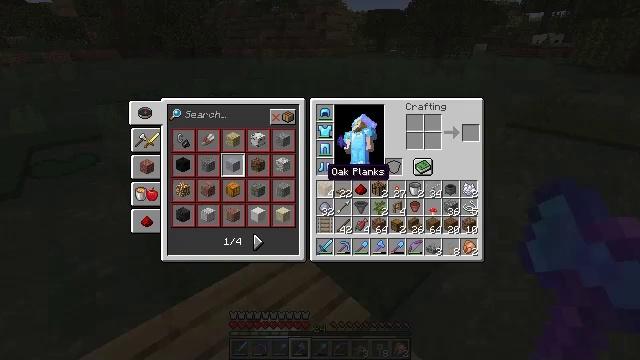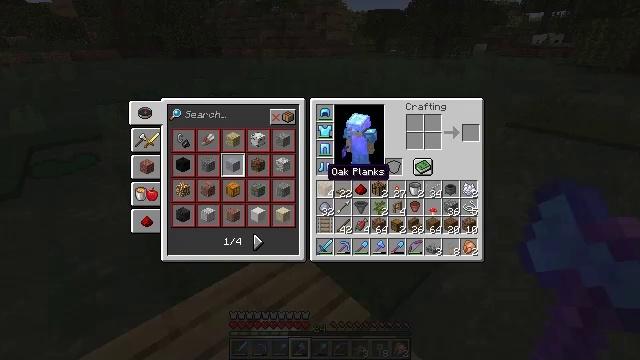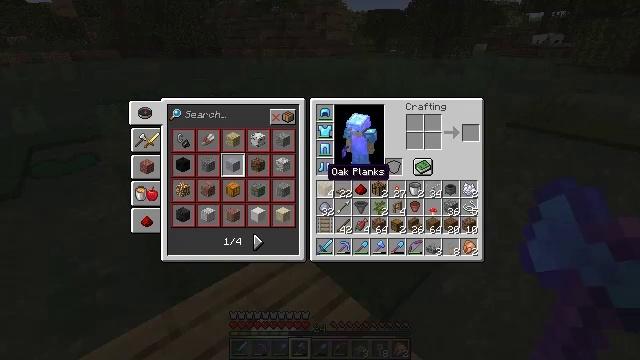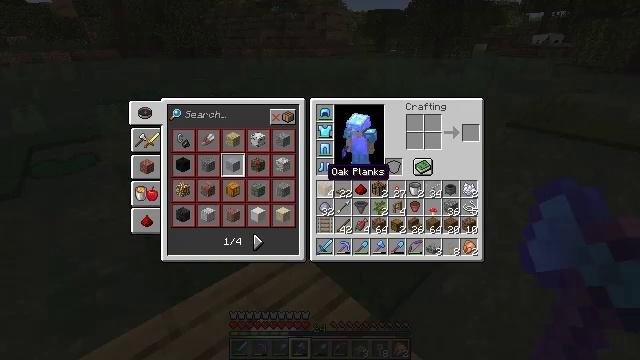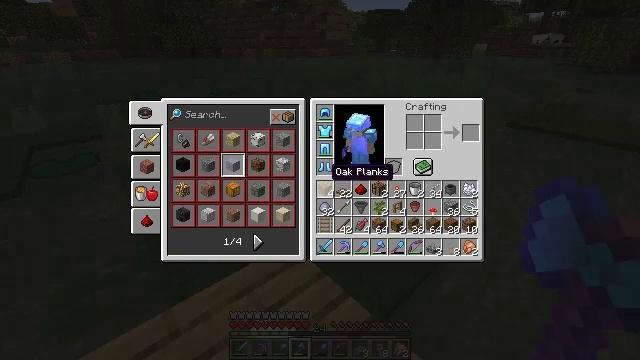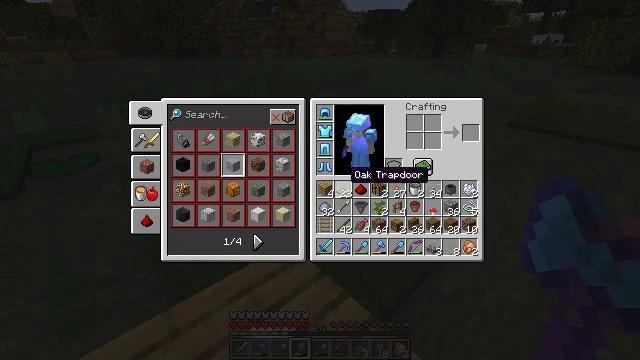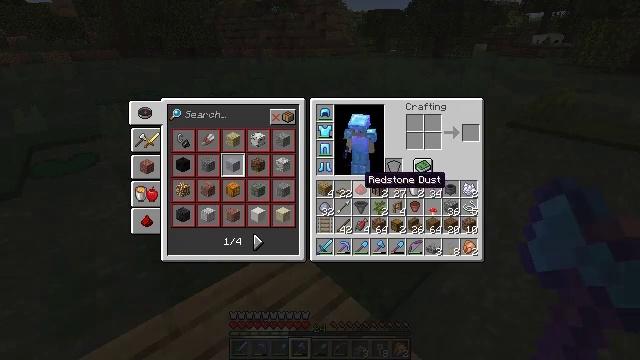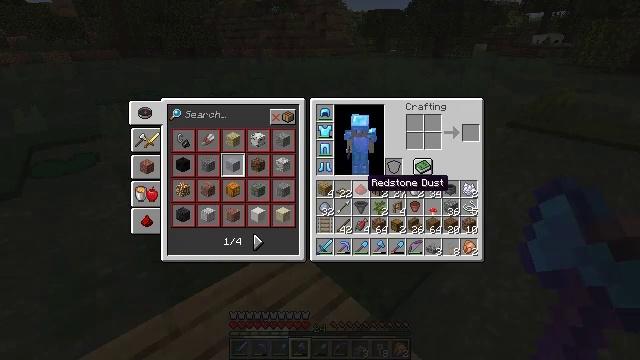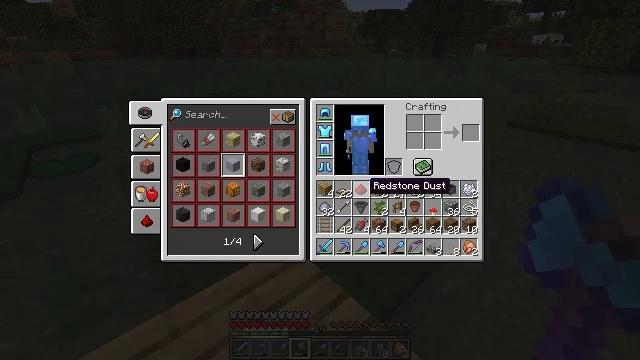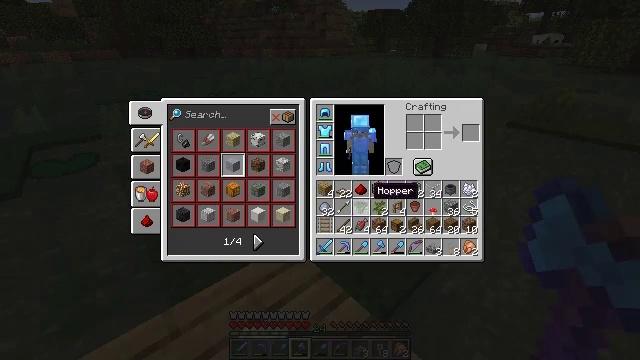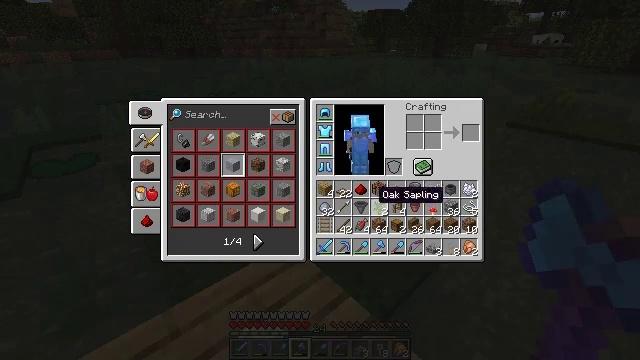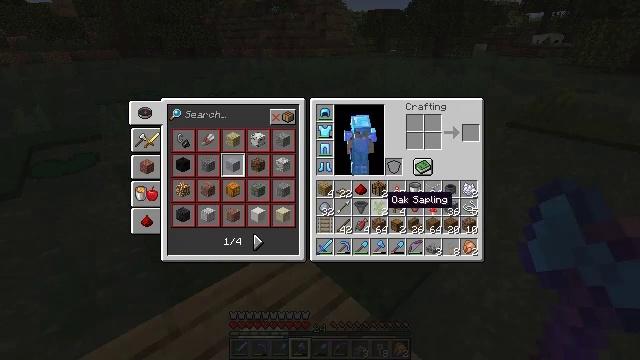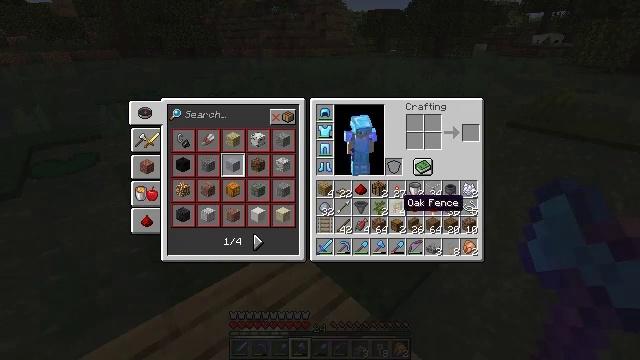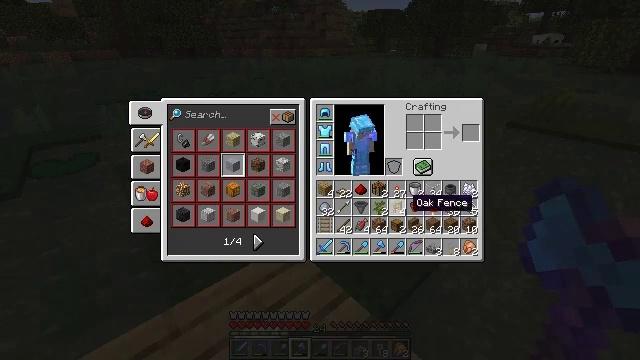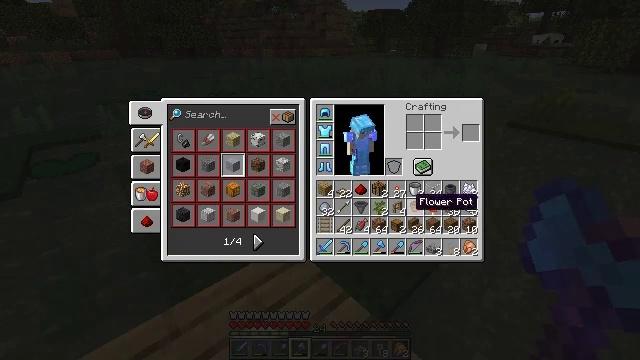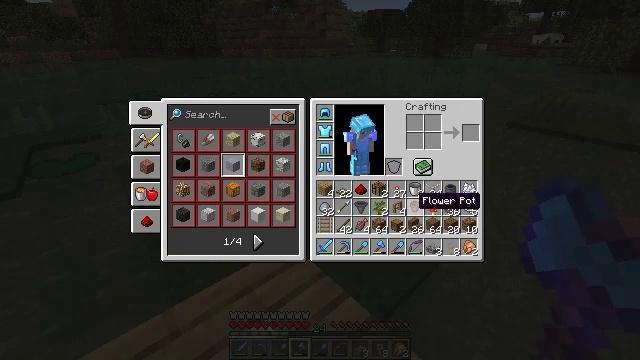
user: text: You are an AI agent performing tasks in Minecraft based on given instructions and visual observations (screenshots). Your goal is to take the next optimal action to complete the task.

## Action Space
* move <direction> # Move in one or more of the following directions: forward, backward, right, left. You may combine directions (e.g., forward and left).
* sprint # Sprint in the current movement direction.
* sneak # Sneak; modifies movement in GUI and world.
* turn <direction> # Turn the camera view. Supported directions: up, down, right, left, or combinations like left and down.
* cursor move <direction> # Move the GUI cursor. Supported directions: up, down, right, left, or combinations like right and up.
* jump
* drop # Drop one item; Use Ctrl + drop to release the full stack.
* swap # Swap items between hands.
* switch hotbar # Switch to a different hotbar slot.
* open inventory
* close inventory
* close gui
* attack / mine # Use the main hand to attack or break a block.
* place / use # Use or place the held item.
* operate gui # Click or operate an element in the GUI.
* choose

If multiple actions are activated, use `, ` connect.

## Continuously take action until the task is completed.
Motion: motion action
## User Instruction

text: Remove a red mushroom from the inventory.
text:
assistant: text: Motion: open inventory
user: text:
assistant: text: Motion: open inventory
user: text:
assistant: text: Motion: no_op
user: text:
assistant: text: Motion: no_op
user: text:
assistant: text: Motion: cursor move right
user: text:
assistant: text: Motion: cursor move right
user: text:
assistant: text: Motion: no_op
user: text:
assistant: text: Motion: no_op
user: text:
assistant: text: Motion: no_op
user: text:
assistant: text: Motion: no_op
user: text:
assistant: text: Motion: cursor move right
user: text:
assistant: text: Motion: cursor move right
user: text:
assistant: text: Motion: cursor move right
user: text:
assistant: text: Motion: no_op
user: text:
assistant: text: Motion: no_op
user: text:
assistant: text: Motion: no_op
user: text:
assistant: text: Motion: no_op
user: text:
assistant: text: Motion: no_op
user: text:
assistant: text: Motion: no_op
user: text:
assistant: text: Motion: no_op
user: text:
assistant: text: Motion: no_op
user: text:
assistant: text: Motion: no_op
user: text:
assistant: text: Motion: no_op
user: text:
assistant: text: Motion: operate gui
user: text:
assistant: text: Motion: operate gui
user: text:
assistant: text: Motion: cursor move up, operate gui
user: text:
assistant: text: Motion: cursor move right and up
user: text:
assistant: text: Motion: cursor move right and up
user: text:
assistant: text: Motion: cursor move right and up
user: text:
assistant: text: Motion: operate gui